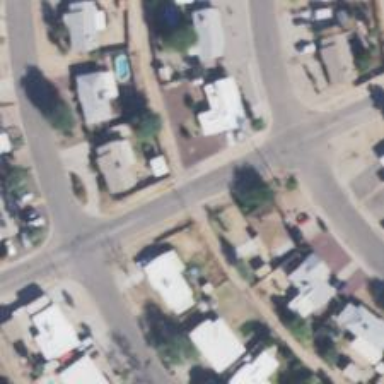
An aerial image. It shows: Alleyway designated as service road.